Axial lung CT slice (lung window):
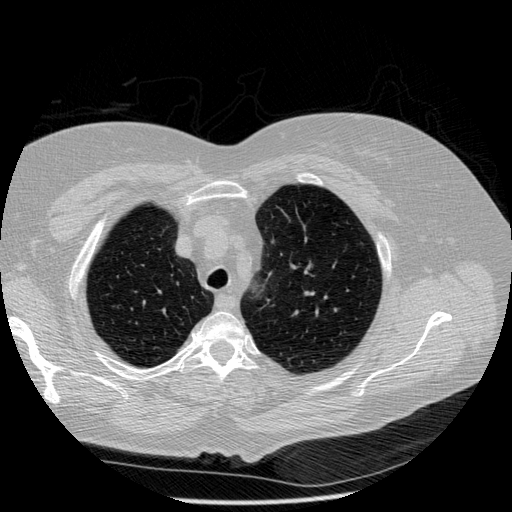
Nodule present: no